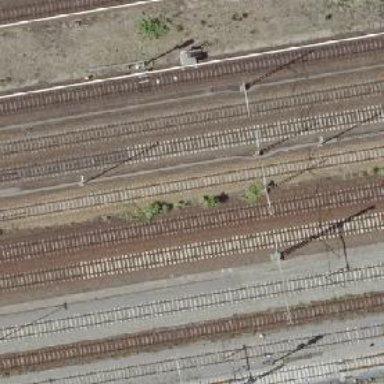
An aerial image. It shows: Railway signal.